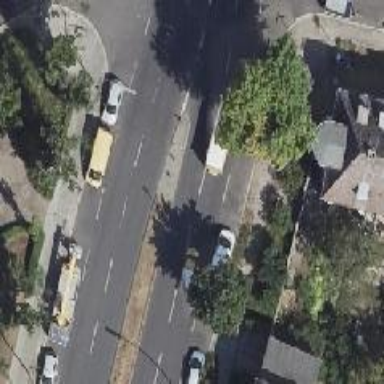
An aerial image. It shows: Unmarked footway crossing with pedestrian island.